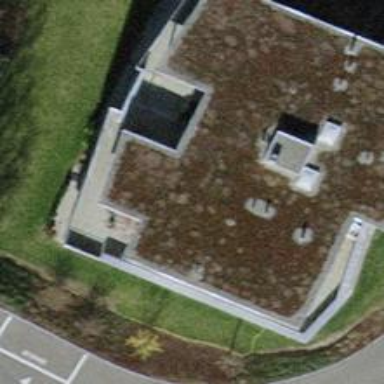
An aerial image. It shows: Terrace building.